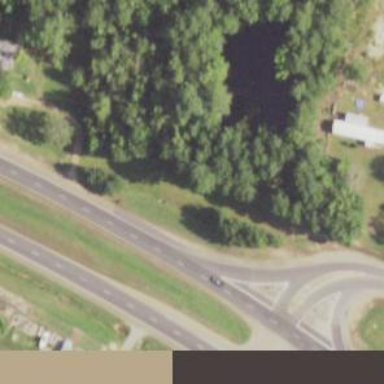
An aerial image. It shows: Trunk highway.